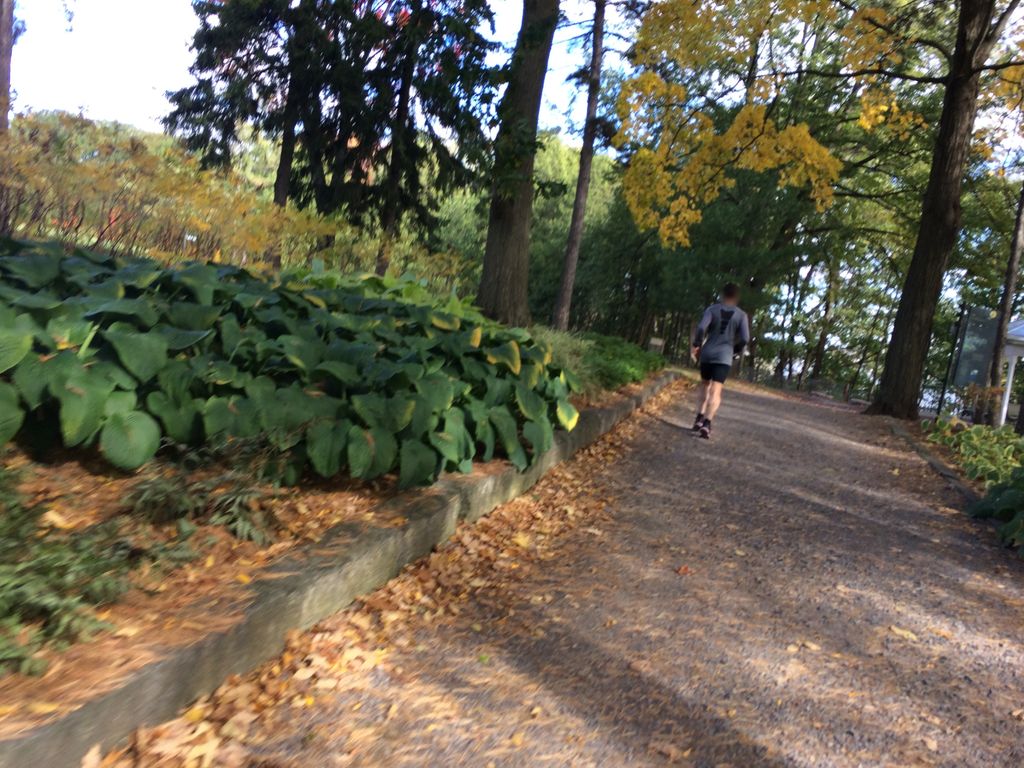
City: quebec_city